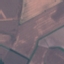
Land use / land cover: AnnualCrop